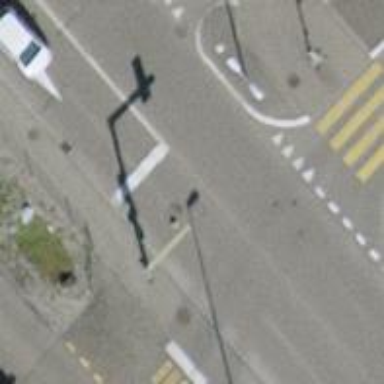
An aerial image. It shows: Road with traffic signals.